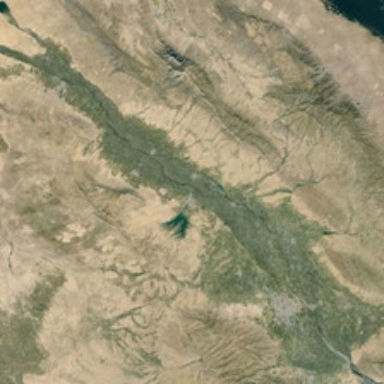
It is a piece of light green mountain .